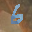
Label: 6